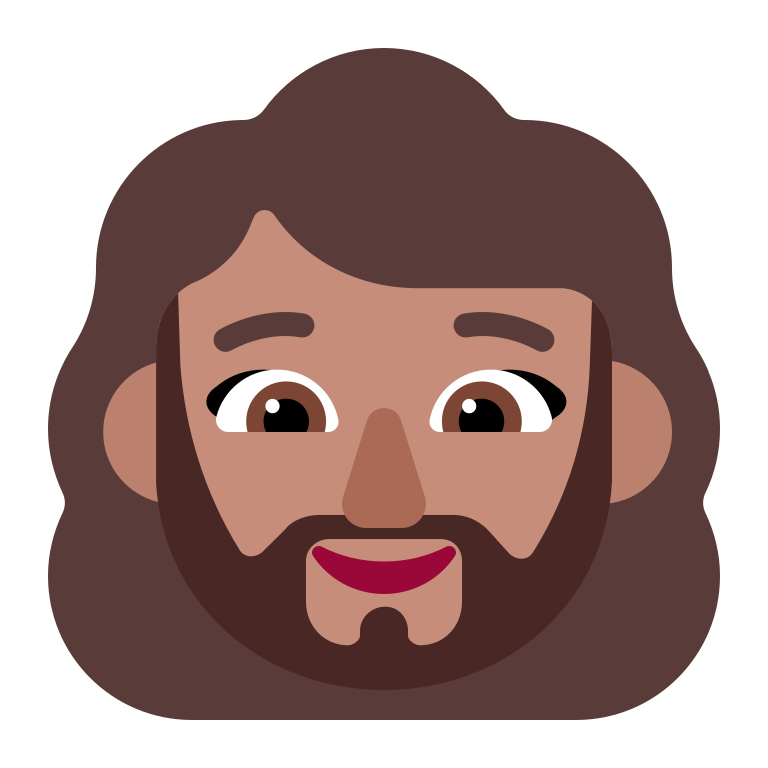
woman beard flat